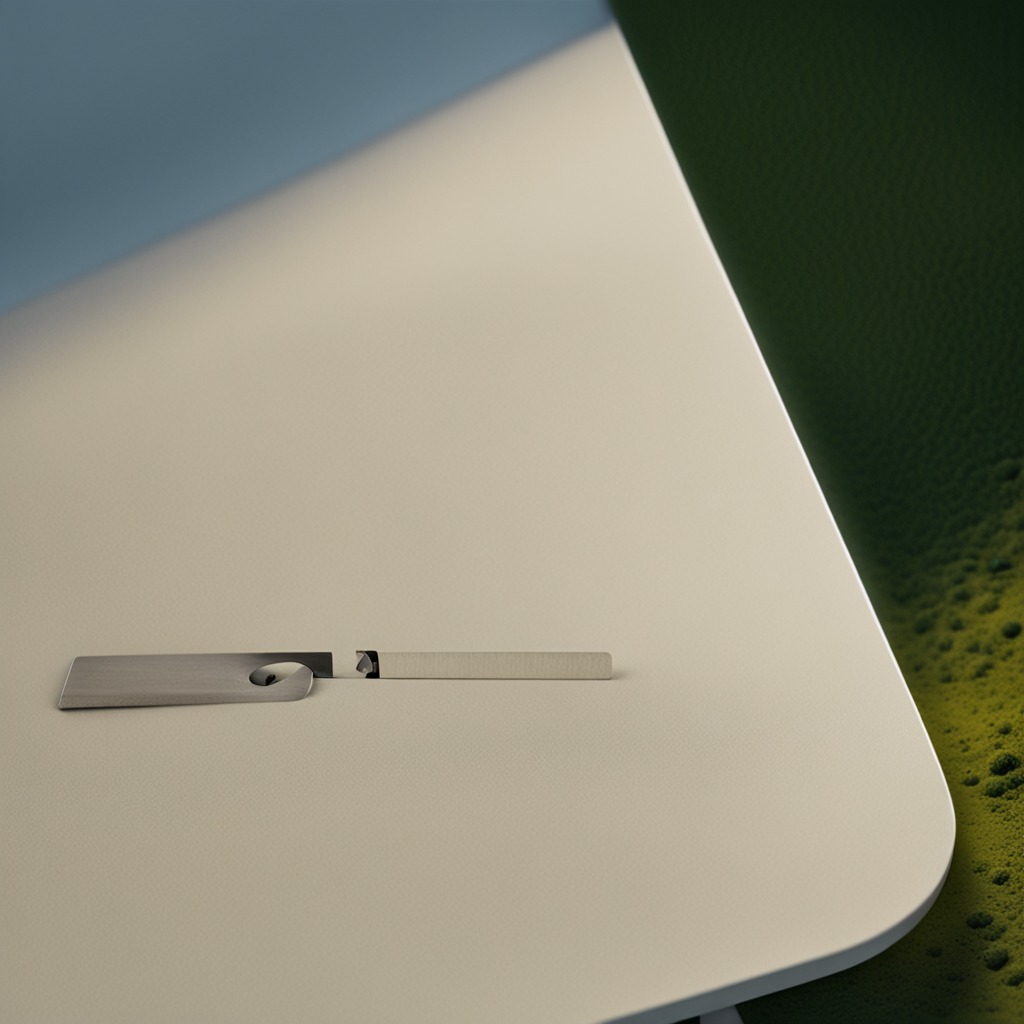
A handheld metal saw is lying on the textured surface of a utility table.